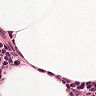
Metastatic tissue present: no